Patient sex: F
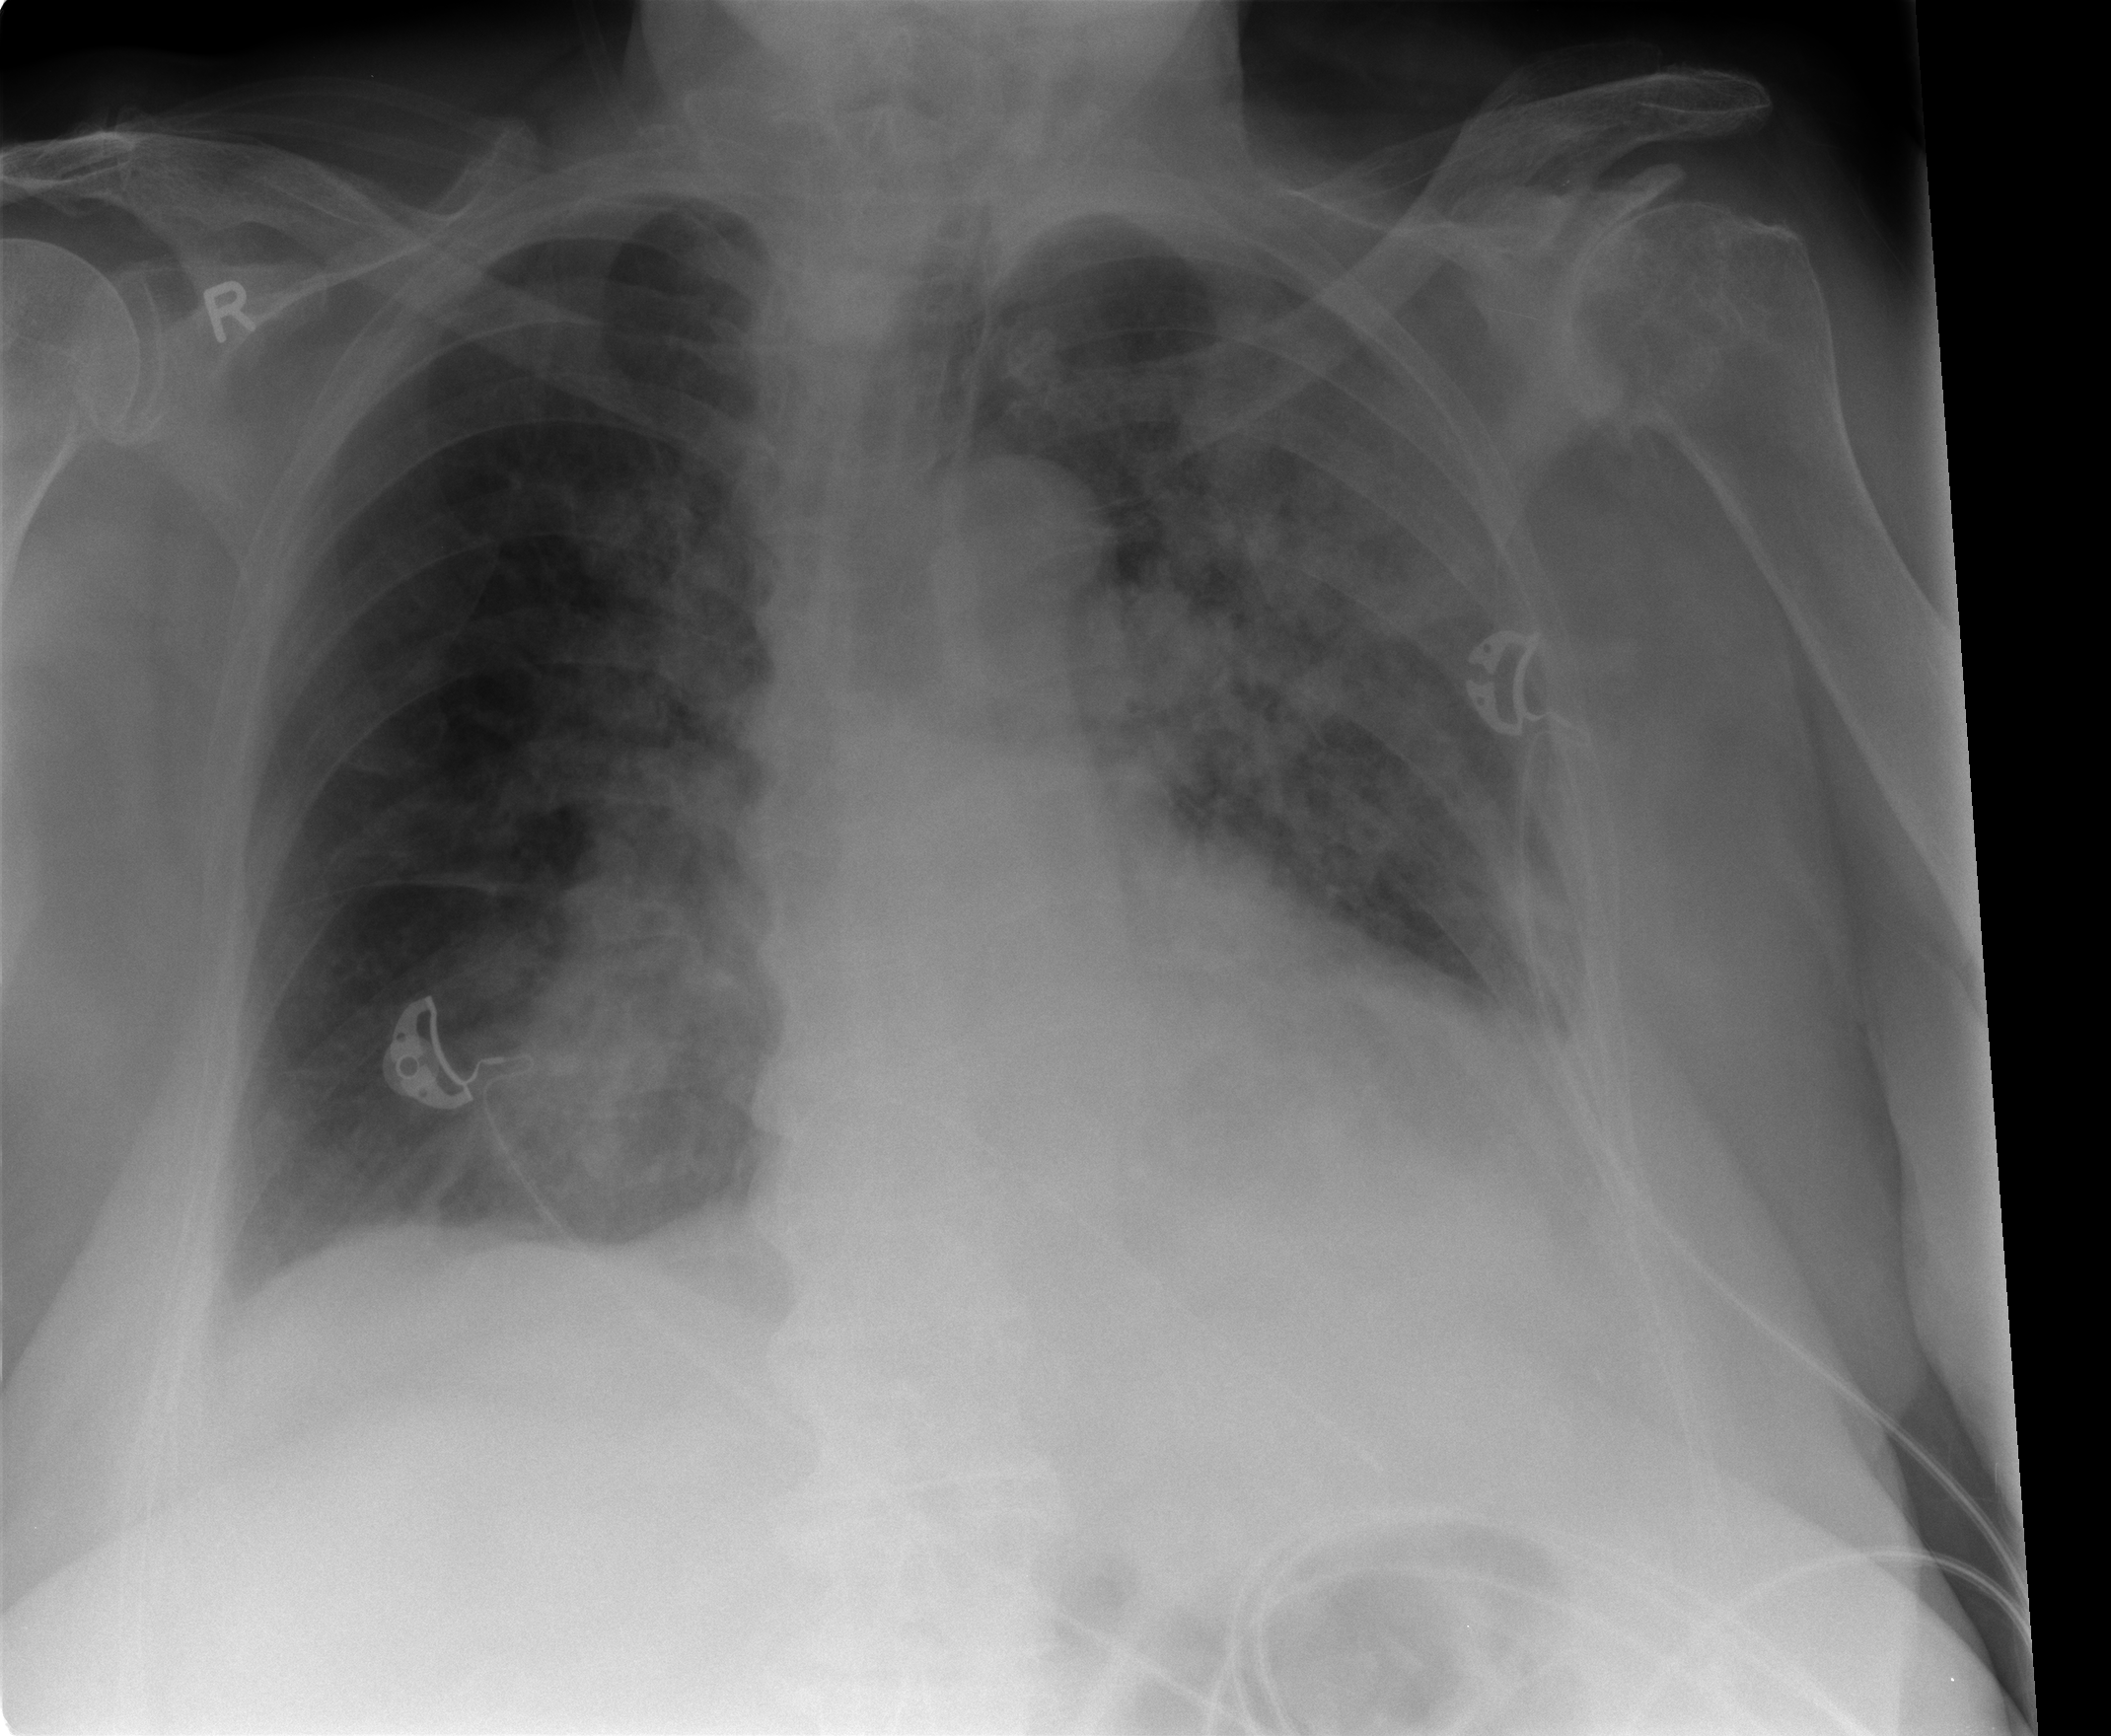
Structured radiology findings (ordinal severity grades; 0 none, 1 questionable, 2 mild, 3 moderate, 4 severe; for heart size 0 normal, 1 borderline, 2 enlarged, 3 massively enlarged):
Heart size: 3
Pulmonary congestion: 3
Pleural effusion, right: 0
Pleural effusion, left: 1
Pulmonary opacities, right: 3
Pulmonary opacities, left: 4
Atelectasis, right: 1
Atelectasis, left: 3